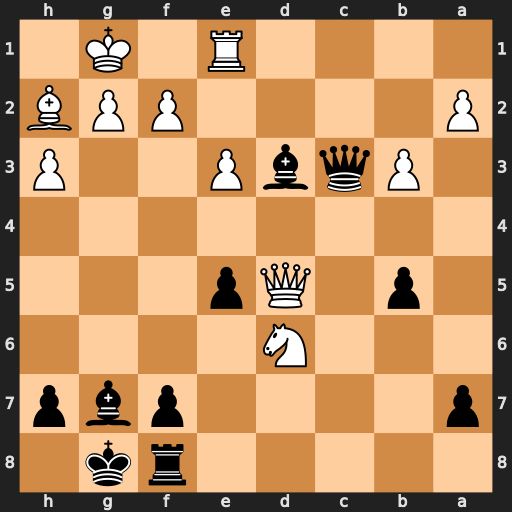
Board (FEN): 5rk1/p4pbp/3N4/1p1Qp3/8/1PqbP2P/P4PPB/4R1K1
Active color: b
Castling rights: -
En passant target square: -
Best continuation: Qxe1#